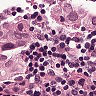
Metastatic tissue present: yes